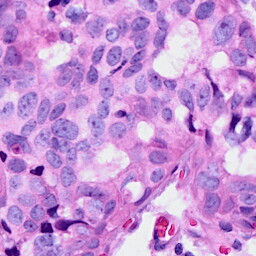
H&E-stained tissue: Breast